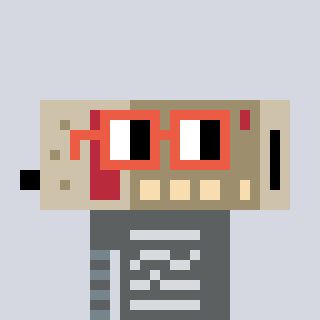
a pixel art character with square orange glasses, a cordless phone-shaped head and a grayscale-colored body on a cool background